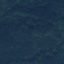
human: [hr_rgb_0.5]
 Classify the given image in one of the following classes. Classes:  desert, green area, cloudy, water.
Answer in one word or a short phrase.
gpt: green area